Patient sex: F
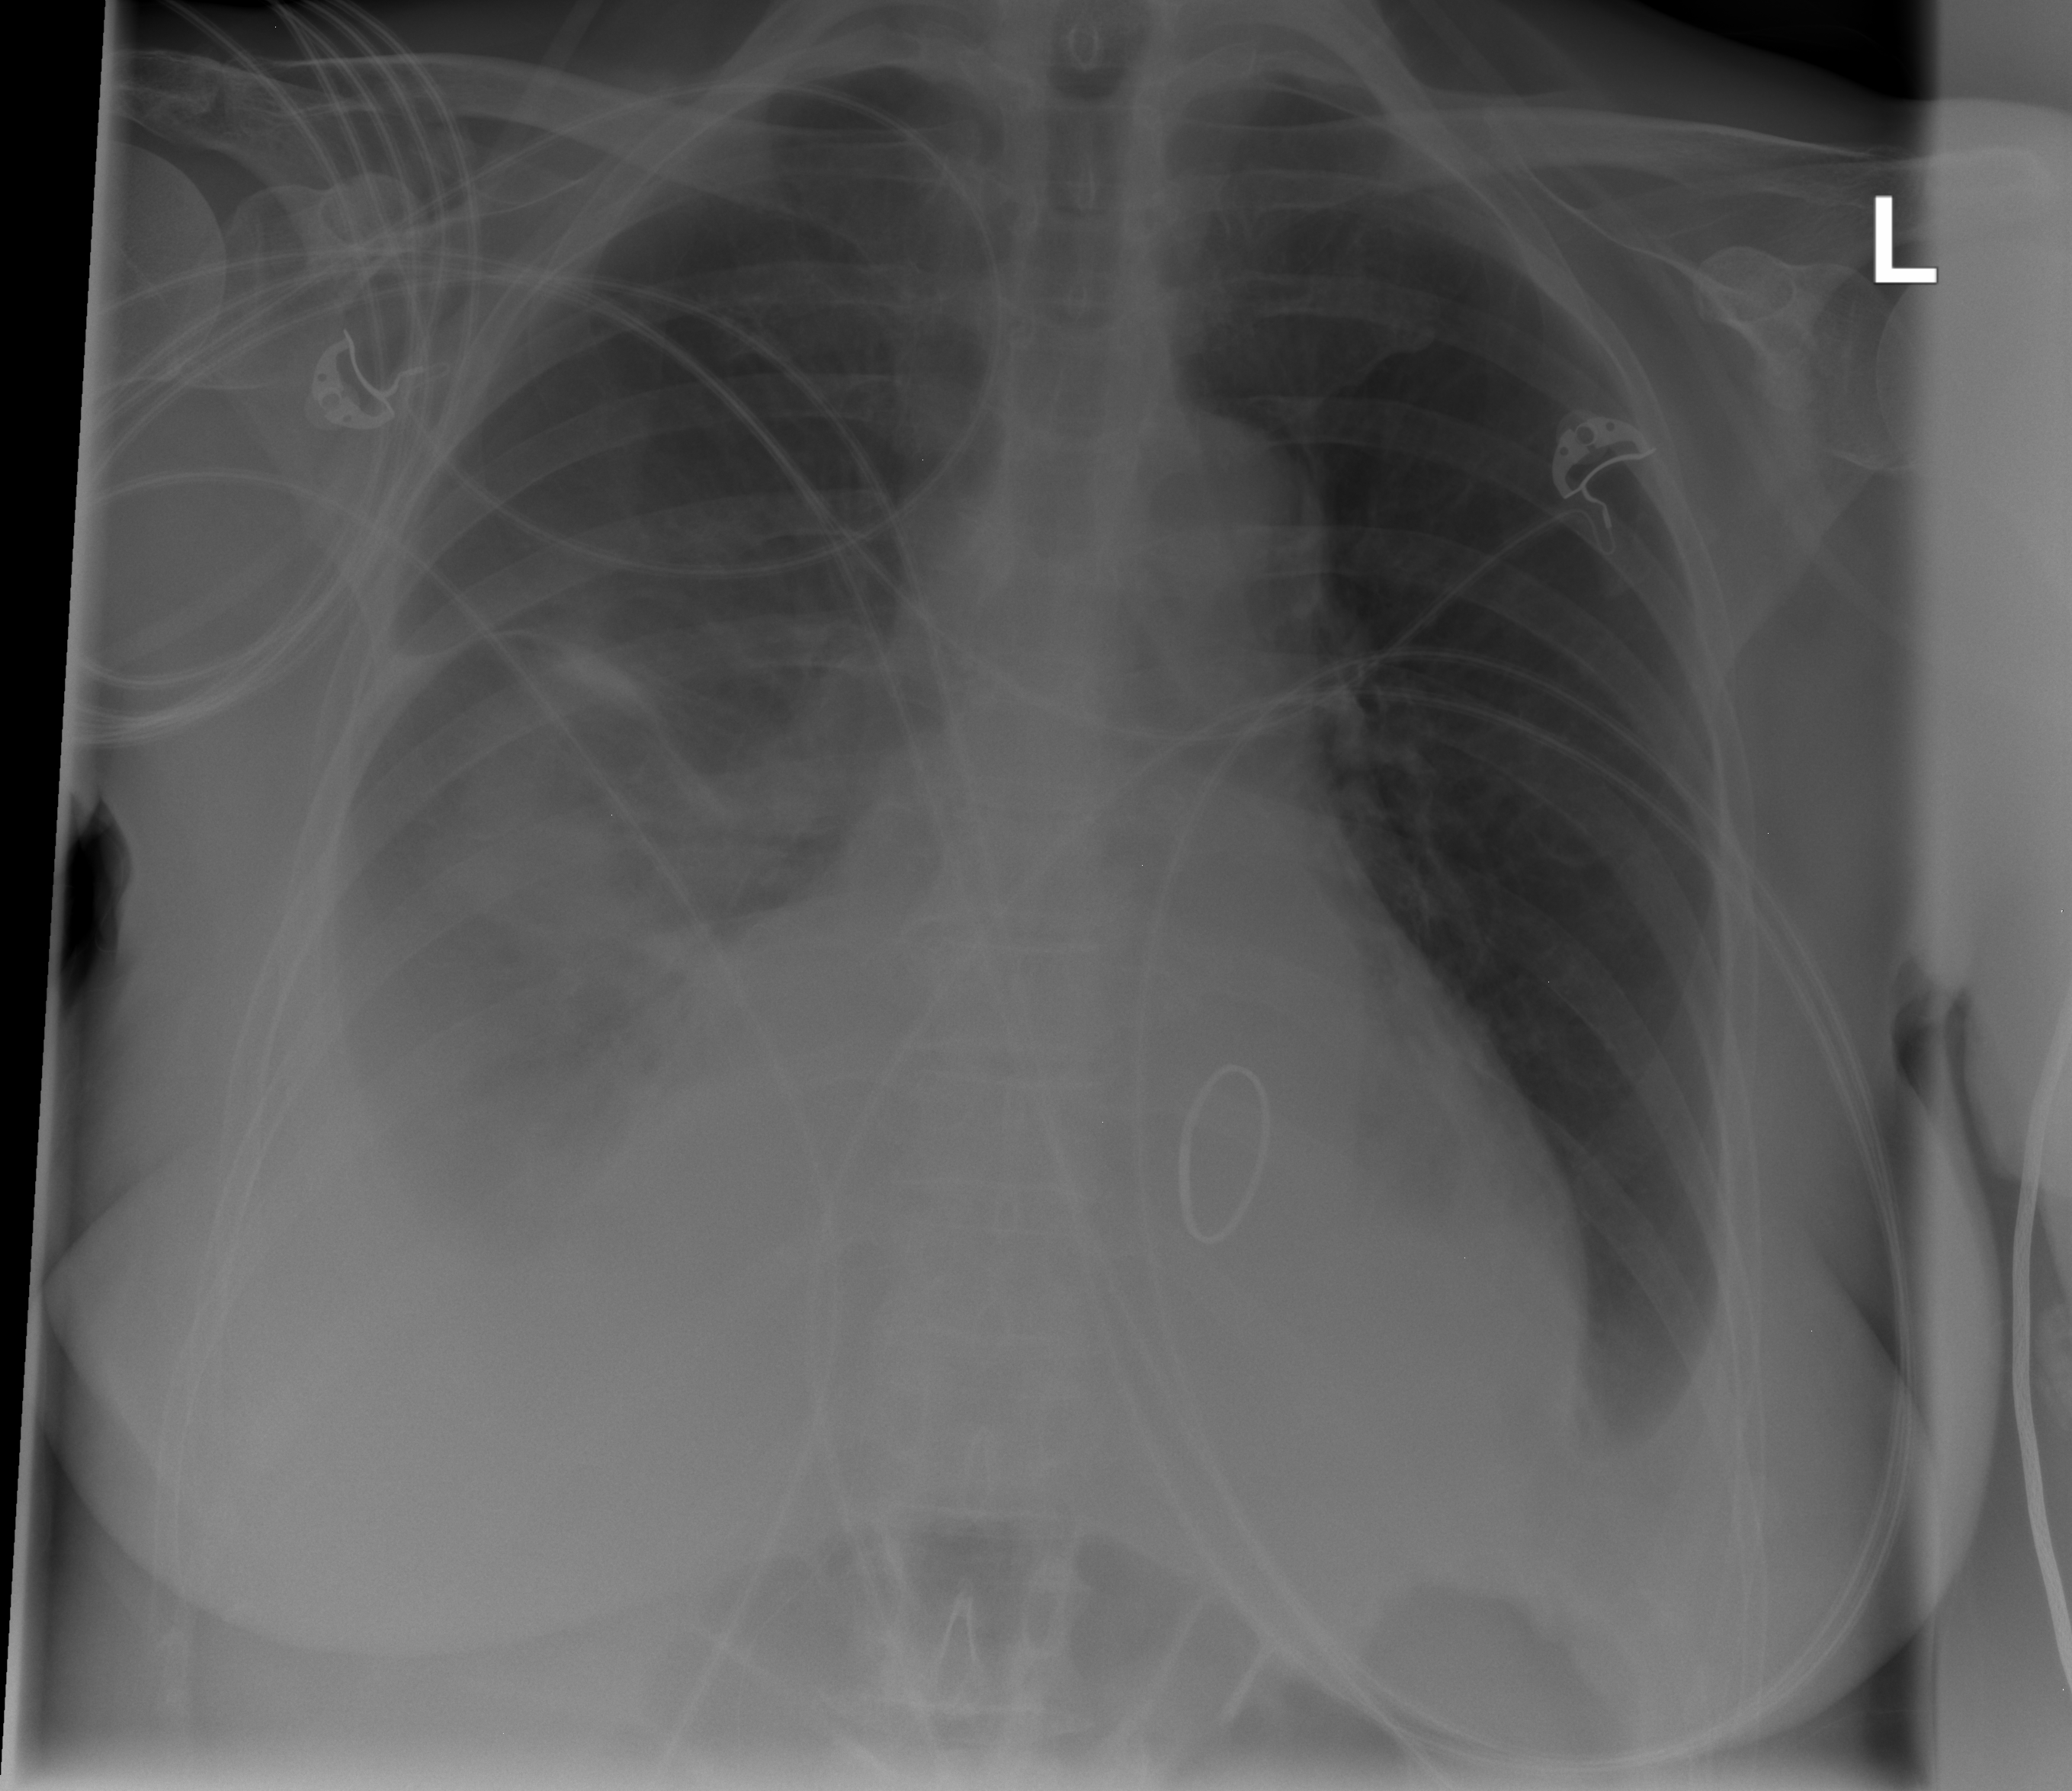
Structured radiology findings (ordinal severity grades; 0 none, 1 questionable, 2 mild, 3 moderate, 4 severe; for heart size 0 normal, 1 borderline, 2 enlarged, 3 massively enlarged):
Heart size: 2
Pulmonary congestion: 0
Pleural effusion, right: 3
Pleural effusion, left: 2
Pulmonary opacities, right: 0
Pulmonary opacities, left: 0
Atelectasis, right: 3
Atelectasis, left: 2